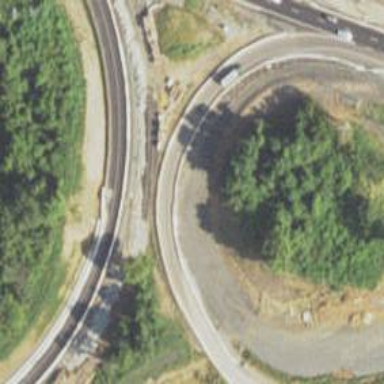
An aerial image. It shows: Motorway link.